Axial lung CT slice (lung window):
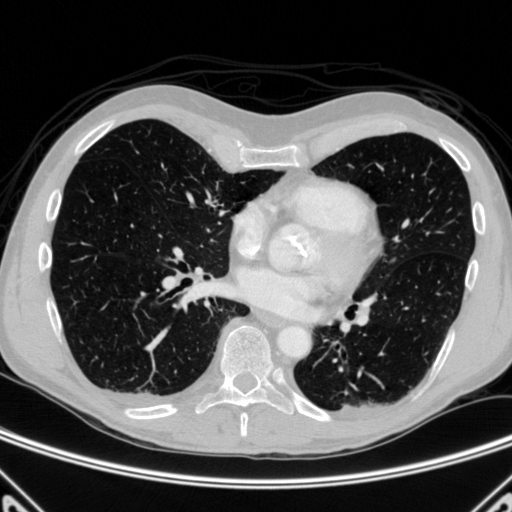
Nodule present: no